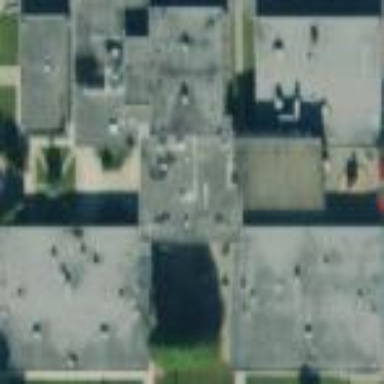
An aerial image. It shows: School building.